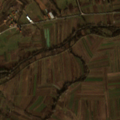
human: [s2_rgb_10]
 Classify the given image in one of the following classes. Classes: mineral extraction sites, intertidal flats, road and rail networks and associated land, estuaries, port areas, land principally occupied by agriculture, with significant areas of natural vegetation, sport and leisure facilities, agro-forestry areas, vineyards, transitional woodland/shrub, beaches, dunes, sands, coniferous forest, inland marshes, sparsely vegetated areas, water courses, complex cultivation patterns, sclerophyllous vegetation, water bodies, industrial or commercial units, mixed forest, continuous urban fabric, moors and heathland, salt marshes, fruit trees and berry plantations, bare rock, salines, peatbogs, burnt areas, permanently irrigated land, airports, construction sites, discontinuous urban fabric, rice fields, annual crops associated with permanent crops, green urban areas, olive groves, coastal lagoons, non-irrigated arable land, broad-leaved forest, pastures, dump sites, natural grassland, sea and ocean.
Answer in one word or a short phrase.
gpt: non-irrigated arable land, complex cultivation patterns, land principally occupied by agriculture, with significant areas of natural vegetation